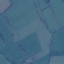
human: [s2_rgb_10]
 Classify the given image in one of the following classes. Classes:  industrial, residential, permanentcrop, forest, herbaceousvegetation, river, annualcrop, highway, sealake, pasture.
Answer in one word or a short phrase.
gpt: Pasture